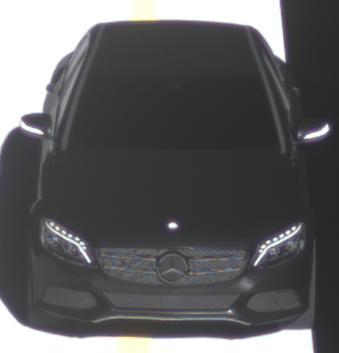
Make: Mercedes-Benz
Model: C 160
Detailed model: C-Class (205) Limousine
Model produced from: 2015/04
Model produced until: 2018/04
Doors: 4
Color: black
Road condition: dry road
Daytime: midday
Contrast: high contrast